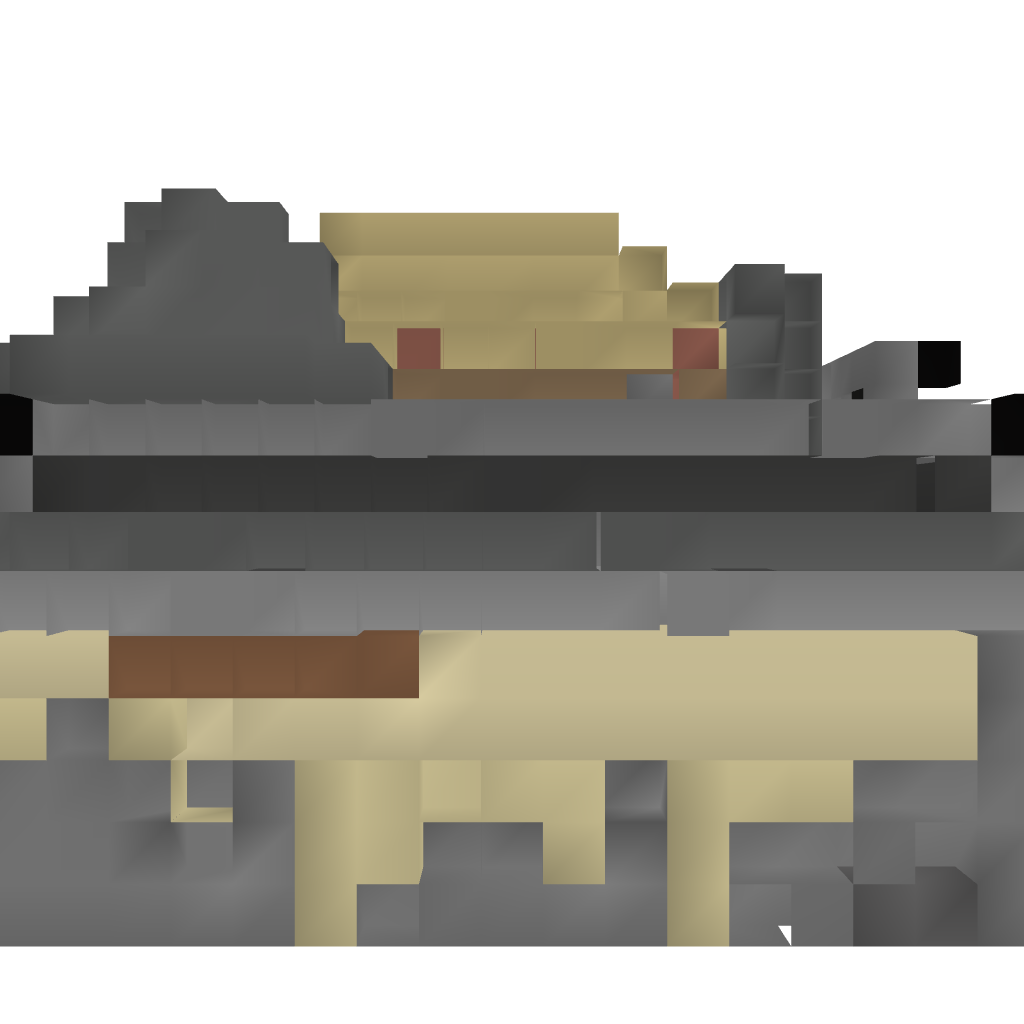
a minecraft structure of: Cosy House With A Garden